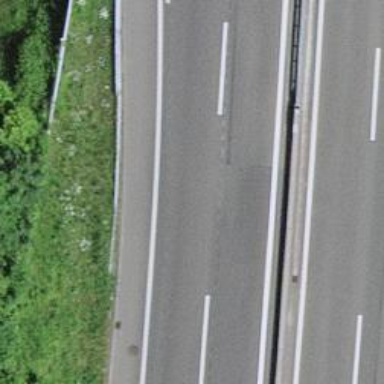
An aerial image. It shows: Asphalt motorway.